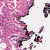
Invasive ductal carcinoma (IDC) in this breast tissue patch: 0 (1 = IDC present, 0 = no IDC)